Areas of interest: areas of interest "Park and greenspace"
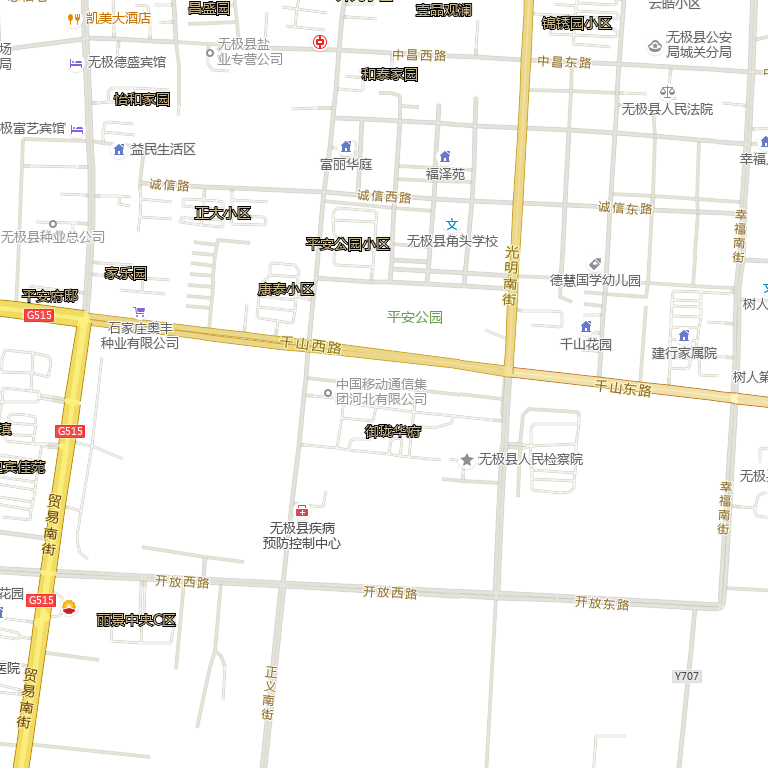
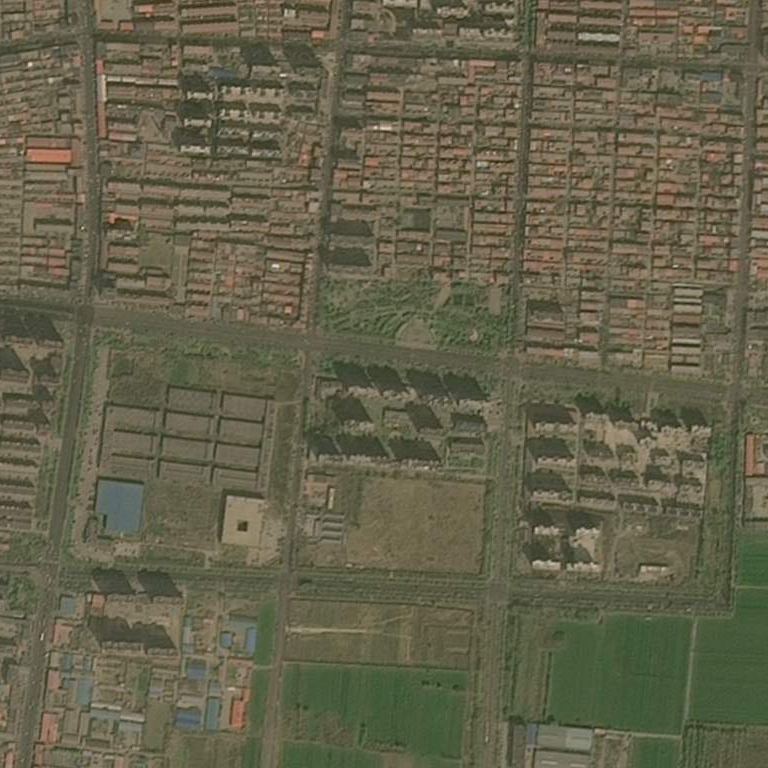